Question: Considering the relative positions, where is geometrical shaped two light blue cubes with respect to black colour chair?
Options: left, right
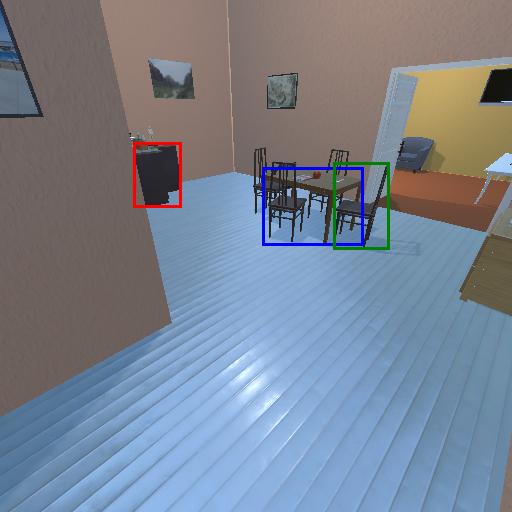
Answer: left